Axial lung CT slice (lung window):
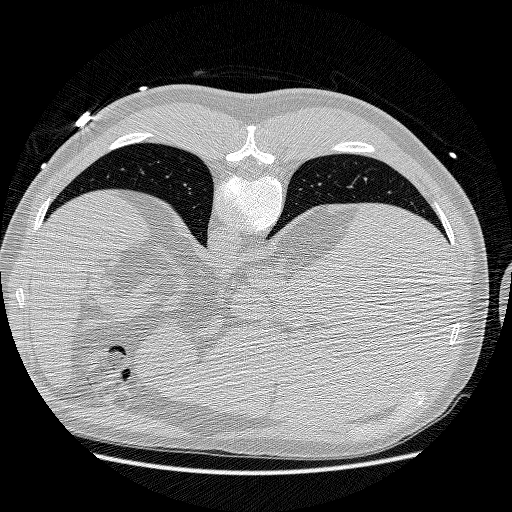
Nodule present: no